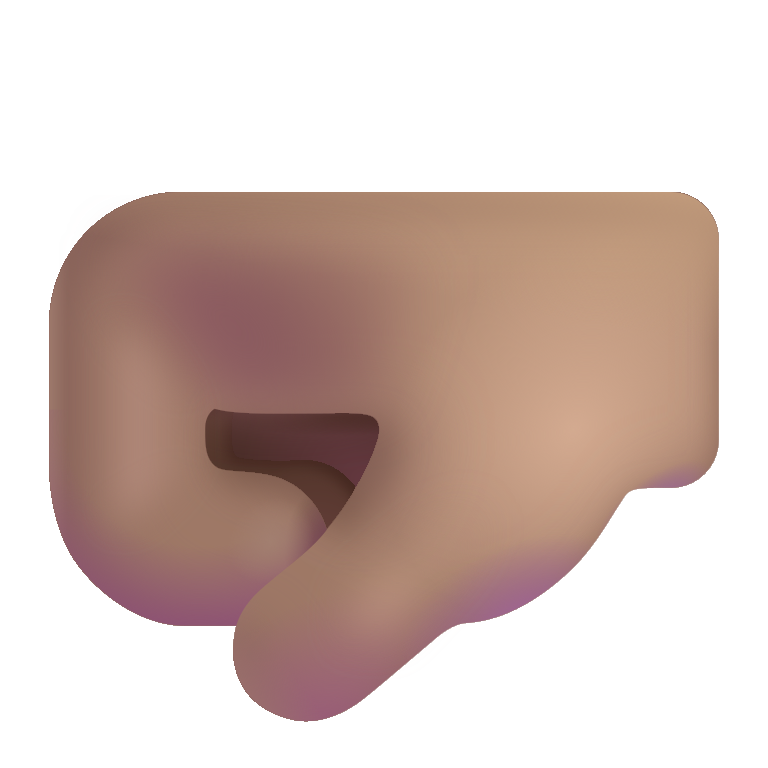
left facing fist color